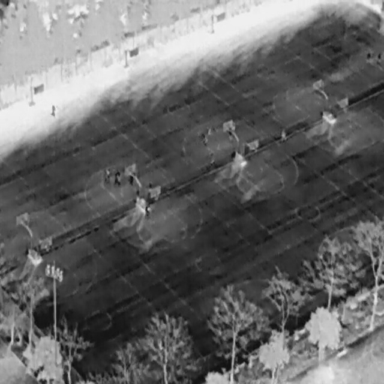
There are 12 People in the infrared image.